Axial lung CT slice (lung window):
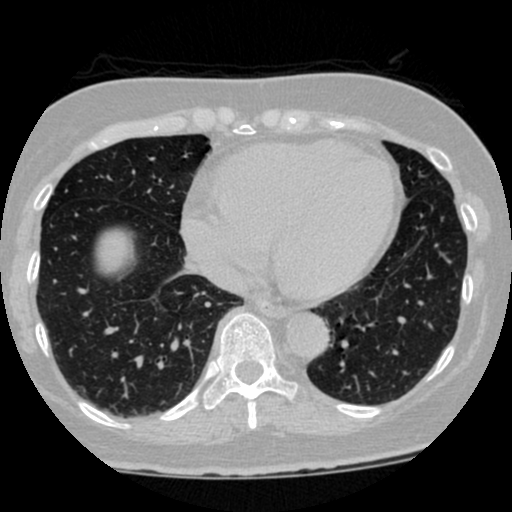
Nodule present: no